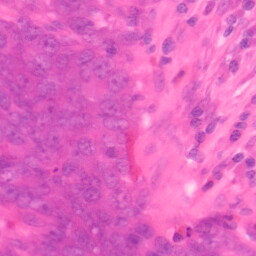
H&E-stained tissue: Colon